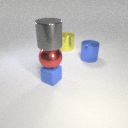
small blue rubber cube below large gray metal cylinder